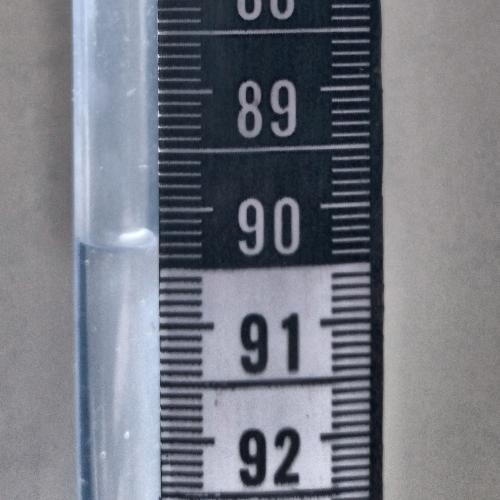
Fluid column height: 90.3 cm